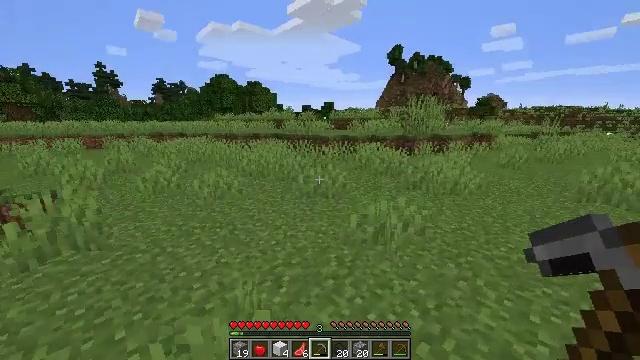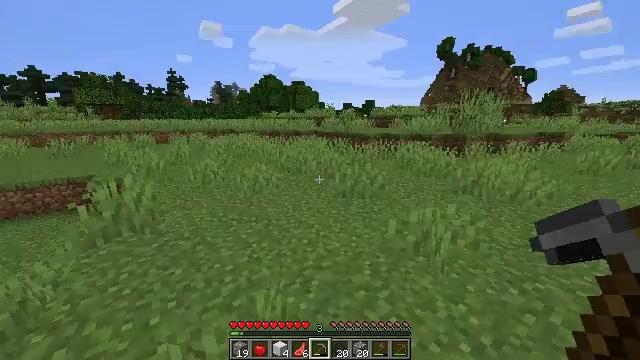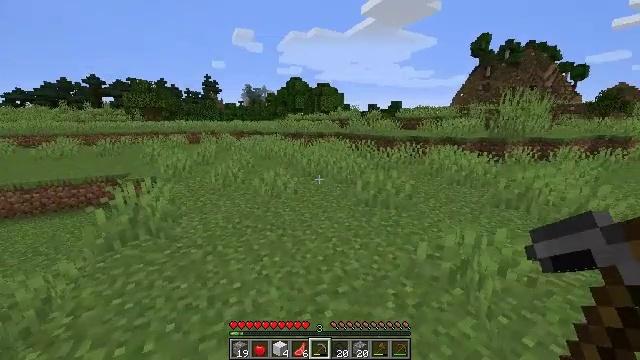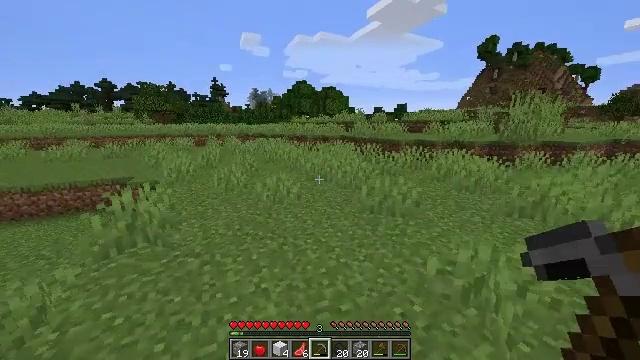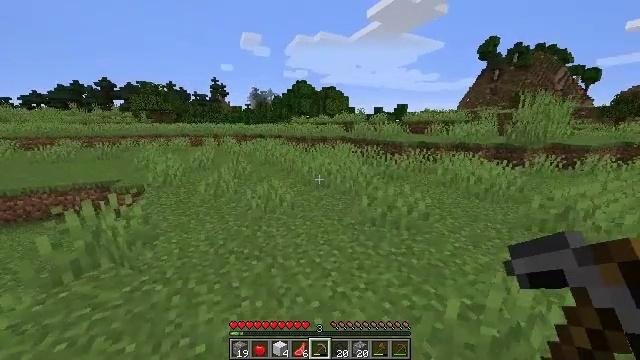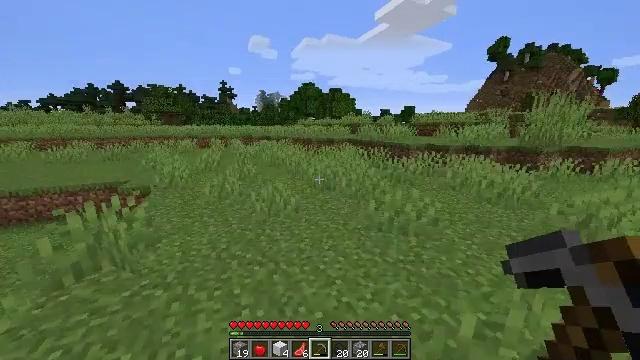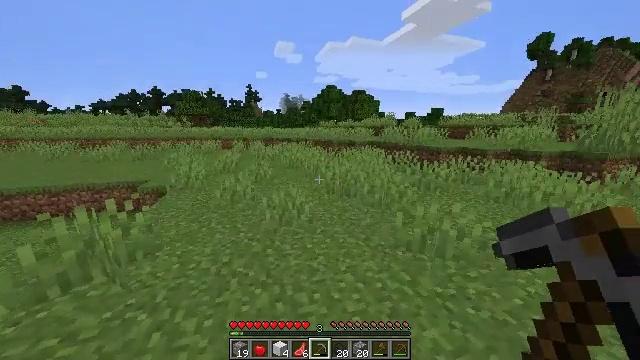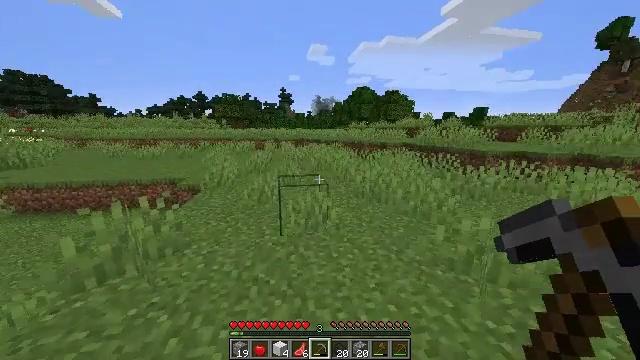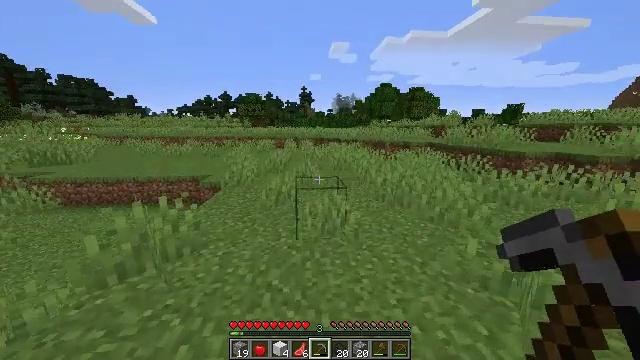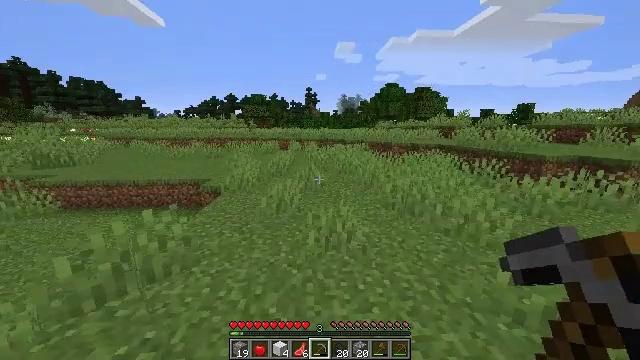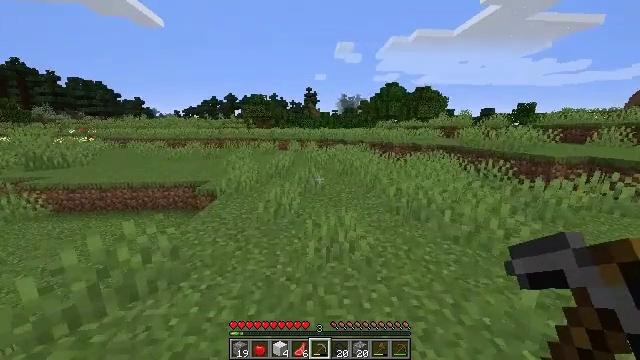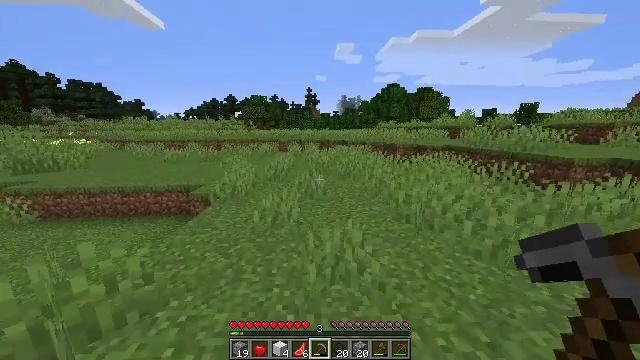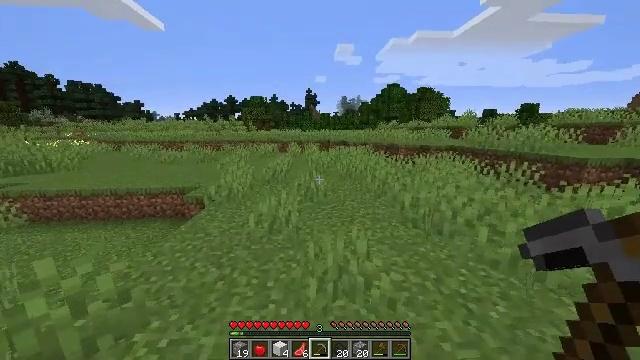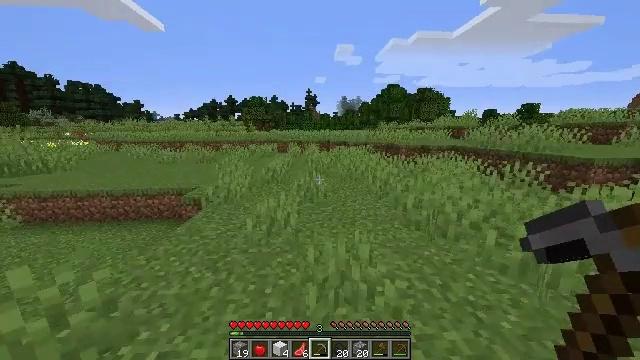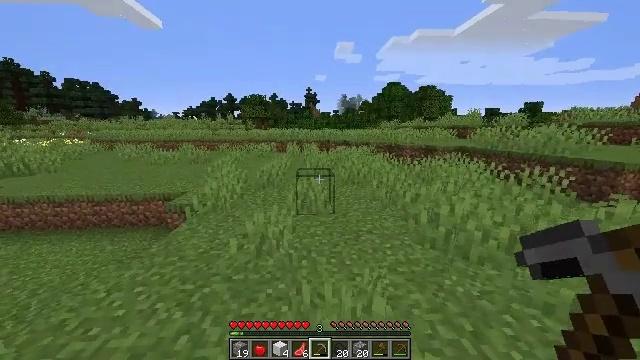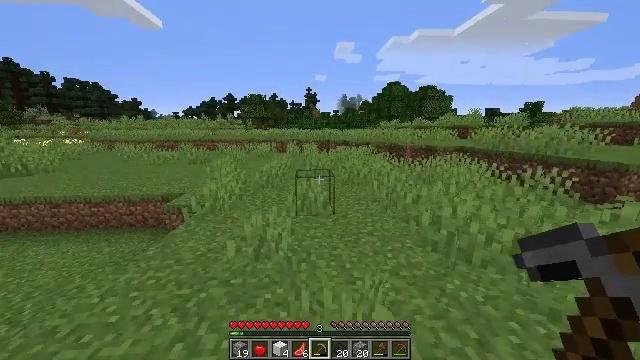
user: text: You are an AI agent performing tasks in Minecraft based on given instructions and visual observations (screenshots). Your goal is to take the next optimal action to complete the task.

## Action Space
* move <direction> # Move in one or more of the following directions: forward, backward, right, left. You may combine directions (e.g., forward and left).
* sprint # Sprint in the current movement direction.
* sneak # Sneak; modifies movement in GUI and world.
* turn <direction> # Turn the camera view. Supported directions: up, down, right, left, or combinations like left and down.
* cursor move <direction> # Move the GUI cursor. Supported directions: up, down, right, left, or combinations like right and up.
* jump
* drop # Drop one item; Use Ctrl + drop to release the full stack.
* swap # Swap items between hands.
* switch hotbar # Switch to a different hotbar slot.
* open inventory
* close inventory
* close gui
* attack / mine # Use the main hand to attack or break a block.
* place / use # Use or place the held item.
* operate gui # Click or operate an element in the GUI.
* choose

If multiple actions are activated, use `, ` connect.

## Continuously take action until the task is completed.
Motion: motion action
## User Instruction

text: Kill the chicken.
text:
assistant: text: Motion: move forward, turn left
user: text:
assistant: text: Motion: move forward, turn left
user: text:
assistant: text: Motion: move forward, turn left
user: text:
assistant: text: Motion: move forward
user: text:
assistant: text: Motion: move forward, turn left
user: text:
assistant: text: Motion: move forward, turn left
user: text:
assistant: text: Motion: move forward, turn left
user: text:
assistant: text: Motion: move forward, turn left
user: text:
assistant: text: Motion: move forward, turn left
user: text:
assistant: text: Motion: move forward
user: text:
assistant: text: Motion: move forward
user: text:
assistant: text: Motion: move forward
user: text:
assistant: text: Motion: move forward
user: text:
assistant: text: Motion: move forward
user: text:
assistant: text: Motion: move forward
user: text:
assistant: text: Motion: move forward, turn left and up
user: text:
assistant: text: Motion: move forward, turn left and up
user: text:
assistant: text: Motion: move forward, turn left and up
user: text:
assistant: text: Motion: move forward and move right, turn left
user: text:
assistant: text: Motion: move forward and move right, turn left
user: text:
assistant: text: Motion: move forward and move right, turn left
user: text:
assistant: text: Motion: move forward and move right, turn left
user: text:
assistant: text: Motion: move forward and move right
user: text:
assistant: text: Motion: move forward and move right
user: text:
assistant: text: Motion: move forward and move right
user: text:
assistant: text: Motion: move forward and move right, turn right
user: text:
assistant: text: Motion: move forward and move right, turn right and down
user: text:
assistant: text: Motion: move forward and move right, turn right and down
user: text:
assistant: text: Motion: move forward, turn right and down
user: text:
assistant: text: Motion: move forward, turn right and down